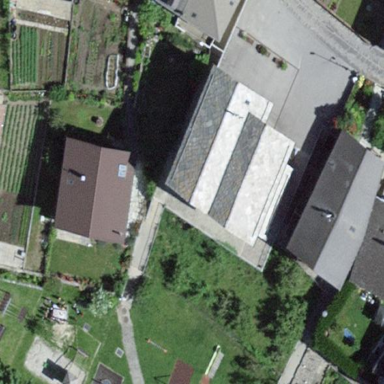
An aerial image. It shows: School building.